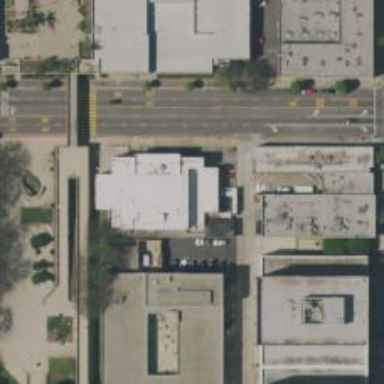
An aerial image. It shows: Government office.